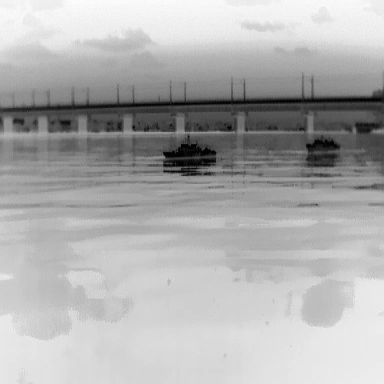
There are two warships in the infrared image.